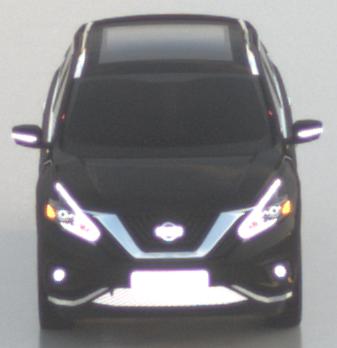
Make: Nissan
Model: Murano
Detailed model: Gen. 3 Z52
Model produced from: 2015
Doors: 5
Color: black
Road condition: wet road
Daytime: sunrise or sunset
Contrast: low contrast